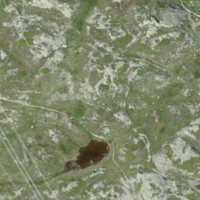
EUNIS habitat code: 26
Species observed at this site:
Arnica montana
Sempervivum montanum